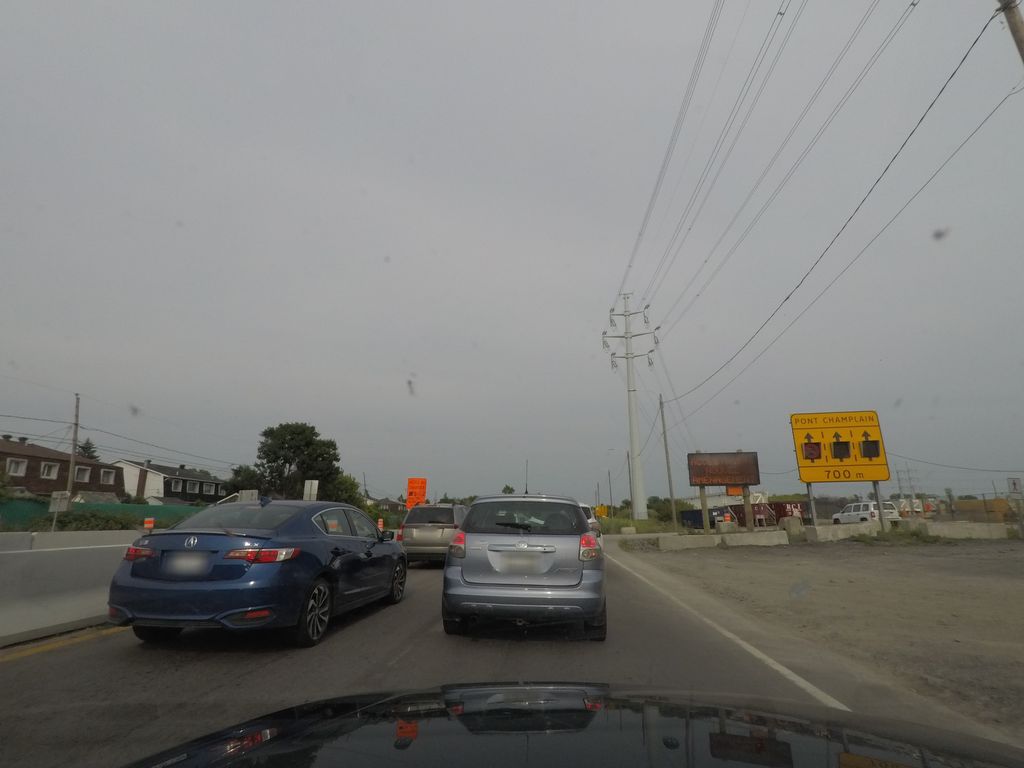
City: montreal